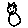
Label: cat